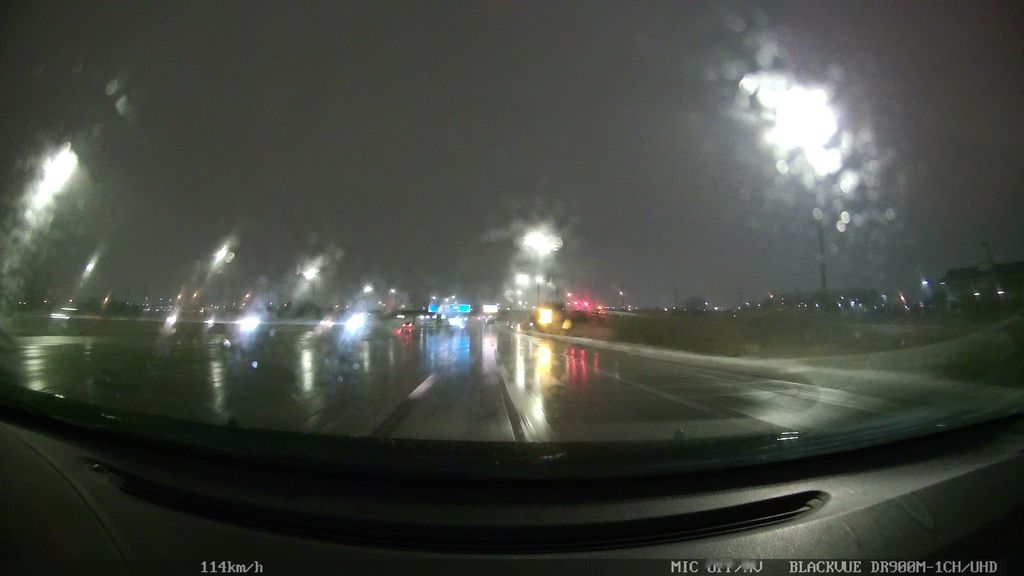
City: toronto